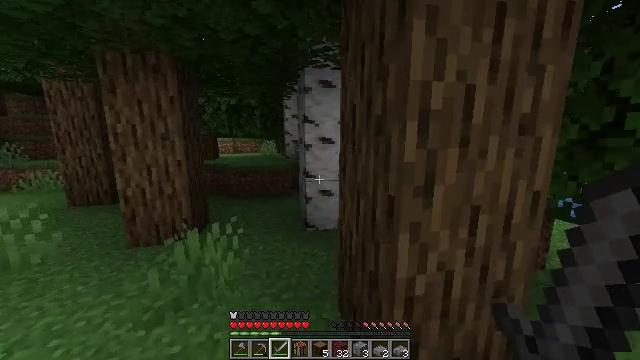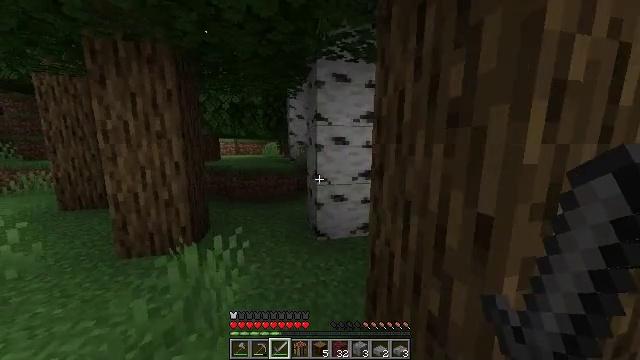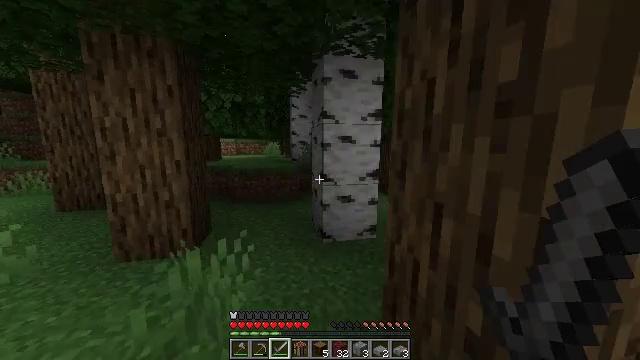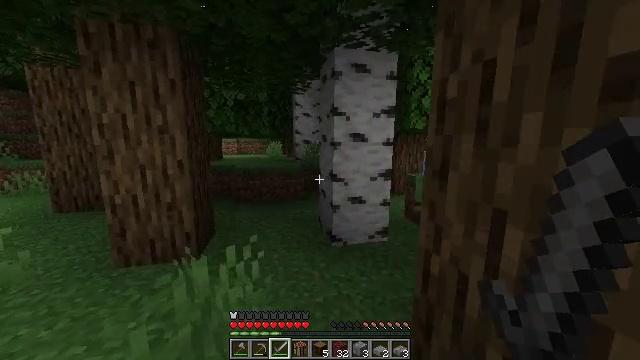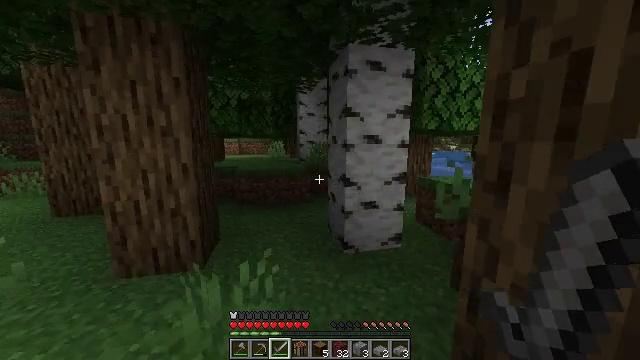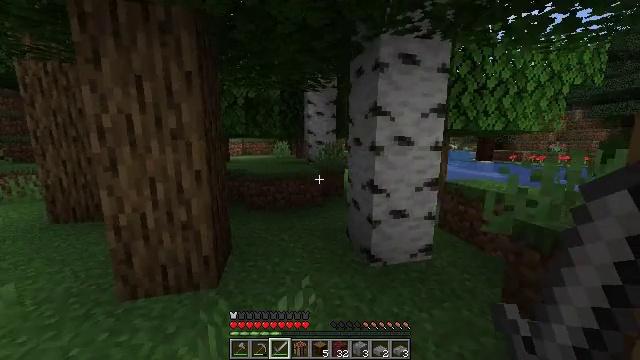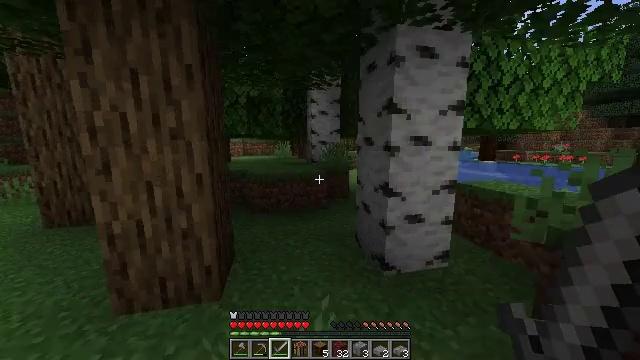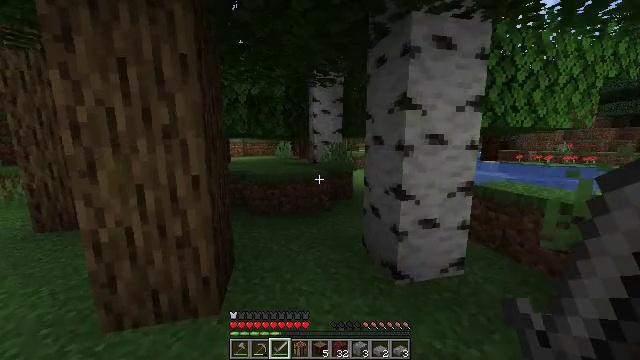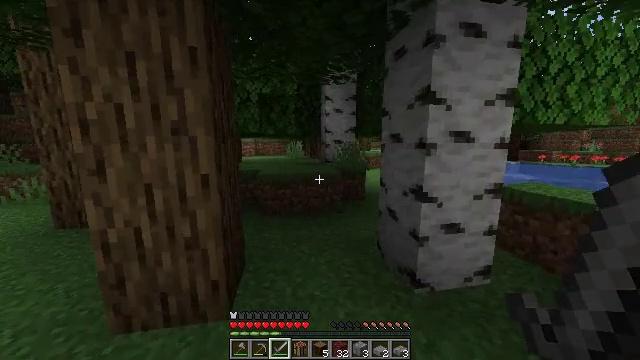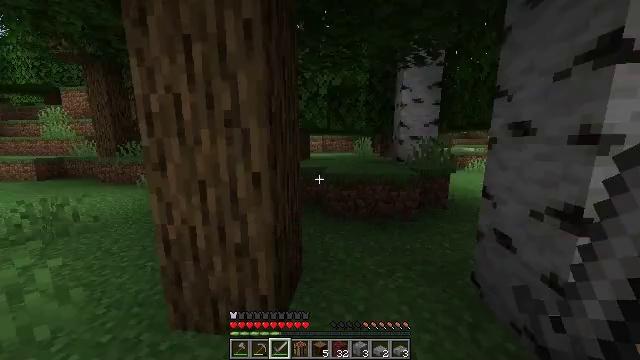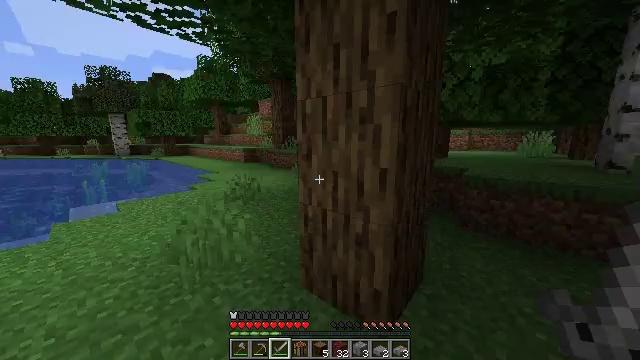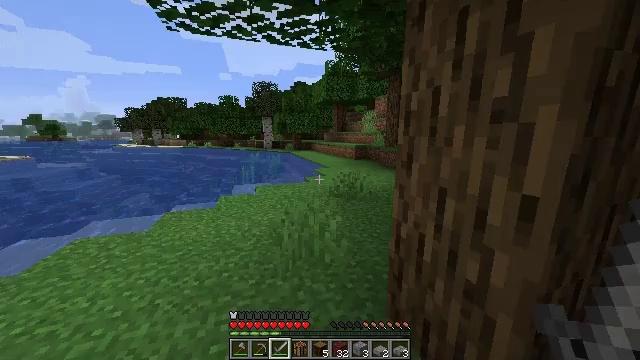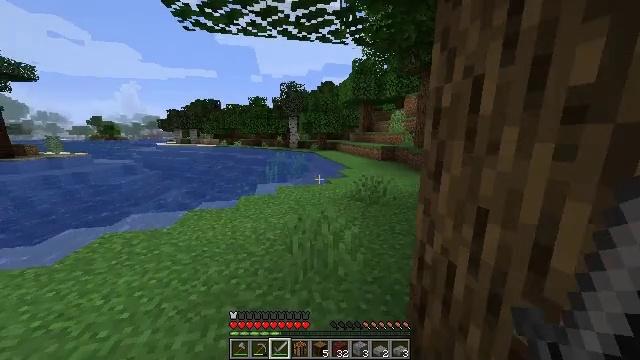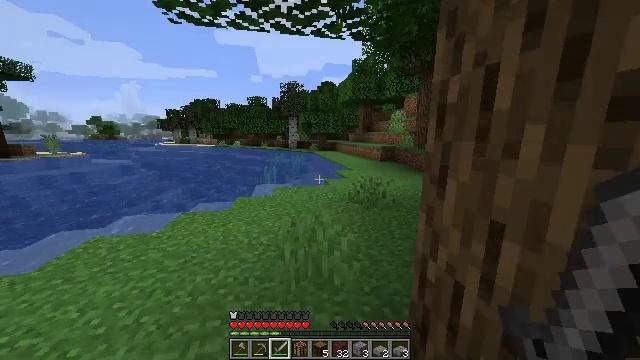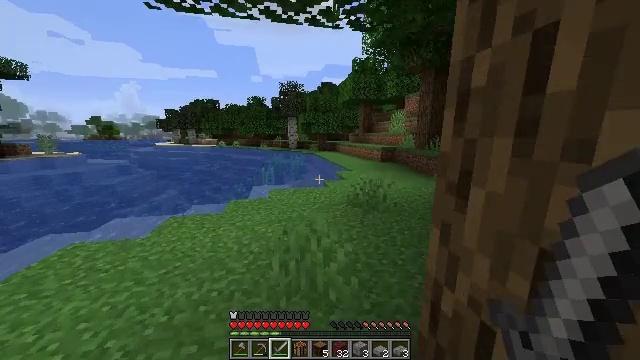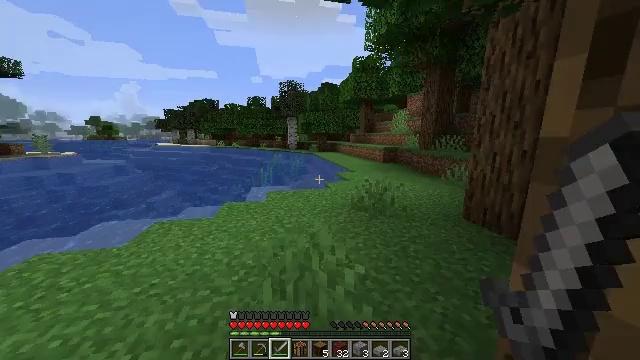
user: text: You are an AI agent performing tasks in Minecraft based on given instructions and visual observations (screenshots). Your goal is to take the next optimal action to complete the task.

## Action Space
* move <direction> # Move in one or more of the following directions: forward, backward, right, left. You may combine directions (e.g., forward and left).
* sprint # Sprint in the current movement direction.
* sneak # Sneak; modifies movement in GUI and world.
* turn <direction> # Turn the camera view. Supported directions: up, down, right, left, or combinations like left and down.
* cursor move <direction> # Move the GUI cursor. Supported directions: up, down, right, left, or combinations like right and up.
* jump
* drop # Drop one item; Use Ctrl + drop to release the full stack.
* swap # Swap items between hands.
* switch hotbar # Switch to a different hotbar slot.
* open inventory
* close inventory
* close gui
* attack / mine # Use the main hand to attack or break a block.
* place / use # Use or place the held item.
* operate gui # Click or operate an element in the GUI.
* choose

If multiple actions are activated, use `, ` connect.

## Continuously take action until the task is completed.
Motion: motion action
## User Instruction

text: Trim the tree by mining oak leaves.
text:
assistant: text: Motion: move forward and move left
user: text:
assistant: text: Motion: move forward and move left
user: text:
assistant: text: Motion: move forward and move left
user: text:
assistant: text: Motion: move forward and move left
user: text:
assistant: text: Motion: move forward and move left
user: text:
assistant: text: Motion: move forward
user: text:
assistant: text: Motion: move forward
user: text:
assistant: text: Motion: move forward, turn left
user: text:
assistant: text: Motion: move forward, turn left
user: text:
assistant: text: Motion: move forward, turn left and down
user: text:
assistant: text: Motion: move forward, turn left
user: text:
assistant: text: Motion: move forward, turn left
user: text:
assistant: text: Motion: move forward
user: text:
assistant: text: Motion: move forward
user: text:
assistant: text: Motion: move forward and move left
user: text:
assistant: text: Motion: move forward and move left
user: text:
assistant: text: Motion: move forward and move left
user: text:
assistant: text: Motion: move forward and move left, turn right
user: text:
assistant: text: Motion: move forward, turn right and down
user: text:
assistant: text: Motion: move forward, turn right
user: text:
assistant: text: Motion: move forward
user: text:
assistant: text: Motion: move forward, sprint
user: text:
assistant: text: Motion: move forward, sprint, turn right
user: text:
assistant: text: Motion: move forward, sprint, turn right and up
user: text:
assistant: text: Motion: move forward, sprint
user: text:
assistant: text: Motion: move forward, sprint
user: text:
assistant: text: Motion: move forward, sprint
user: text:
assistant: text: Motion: move forward, sprint
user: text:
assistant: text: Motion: move forward, sprint
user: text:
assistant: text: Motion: move forward, sprint